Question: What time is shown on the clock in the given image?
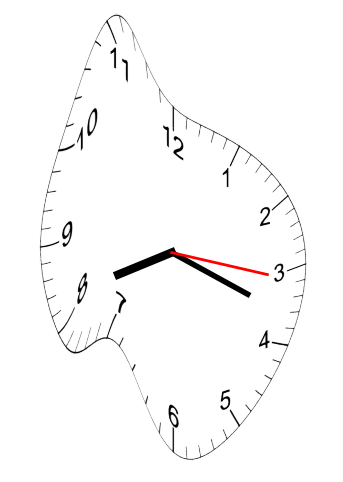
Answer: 08:18:16